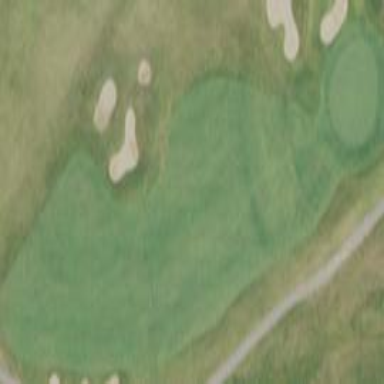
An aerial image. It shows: Golf fairway surrounded by grass.